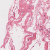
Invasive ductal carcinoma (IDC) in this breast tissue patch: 0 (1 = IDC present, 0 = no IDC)